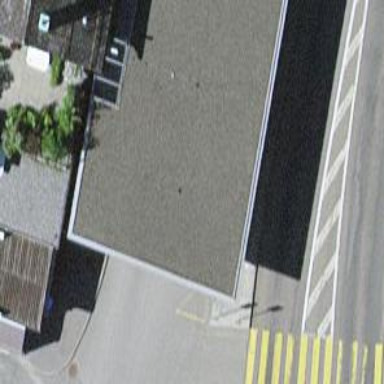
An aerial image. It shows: Bus stop with designated public transport stop position.